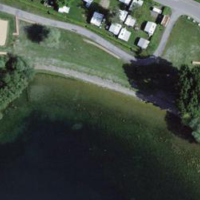
EUNIS habitat code: 14
Species observed at this site:
Anser anser